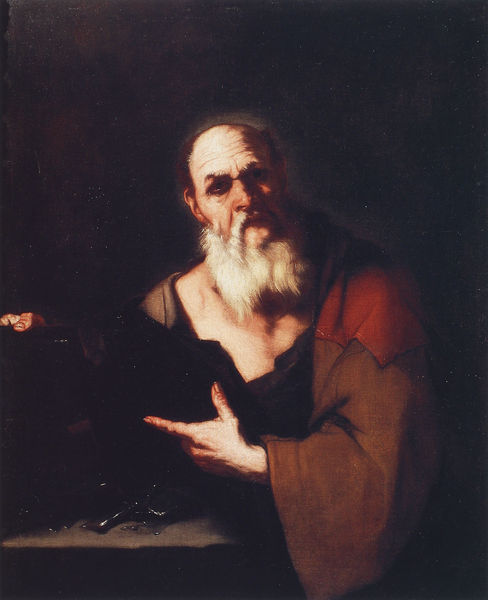
Titel: Sokrates
Künstler: Luca Giordano
Institution: Mailand, Collezione Giorgio Baratti
Schlagwörter: dunkel, gemälde, hand, mann, nackt, schatten, umhang, vogel, weiß, braun, brust, finger, hintergrund, licht, mund, nacht, nase, schwarz, stirn, blick, rot, hochformat, alt, bart, falten, halten, trauer, vollbart, ärmel, bildnis, portrait, porträt, öl, gewand, kutte, helldunkel, schlagschatten, kette, ölgemälde, angst, flicken, glatze, goya, zeigen, alter, greis, buch, kreuz, links, mönch, rabe, zorn, apostel, krähe, rechte, linke, wurt